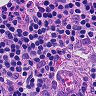
Metastatic tissue present: no